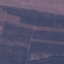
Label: PermanentCrop